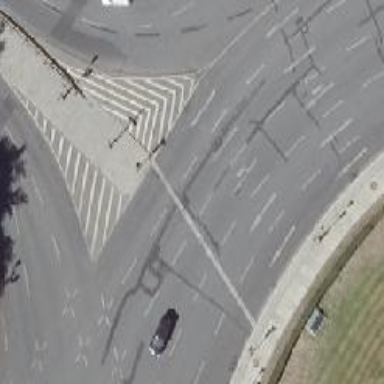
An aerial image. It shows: Primary highway with asphalt surface and circular junction.